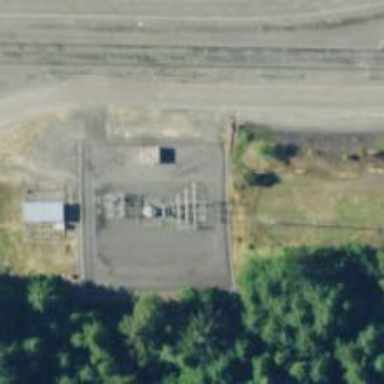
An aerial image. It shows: Power substation.